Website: macys
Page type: cart
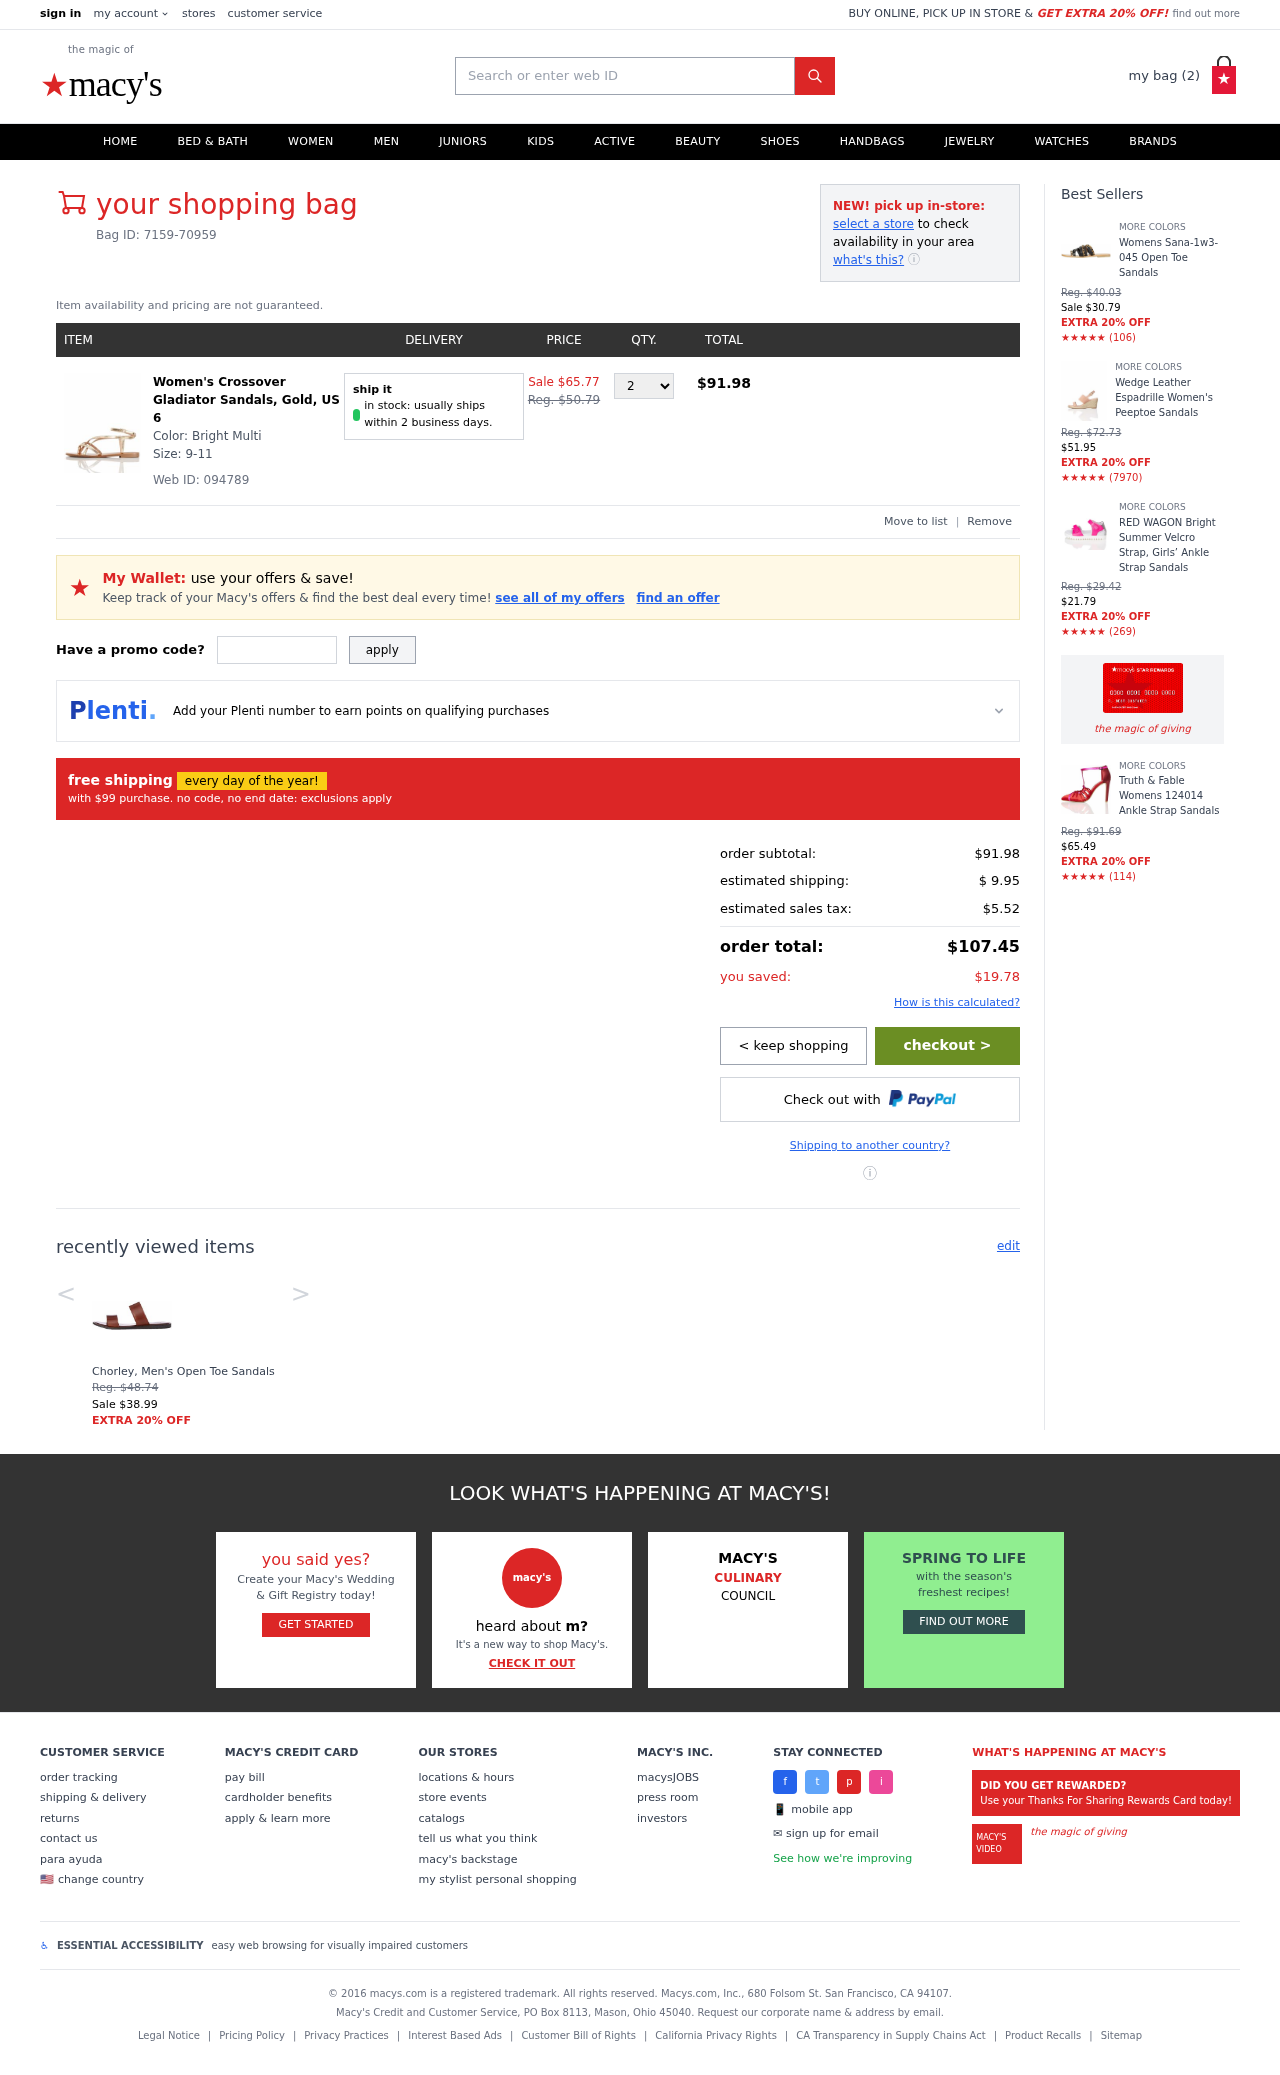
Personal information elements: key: PII_PROMO_CODE
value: WELCOME27
Product elements: key: PRODUCT1_NAME
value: Women's Crossover Gladiator Sandals, Gold, US 6
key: PRODUCT1_PRICE
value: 45.99
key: PRODUCT1_QUANTITY
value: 2
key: PRODUCT2_NAME
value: Chorley, Men's Open Toe Sandals
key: PRODUCT2_PRICE
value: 38.99
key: PRODUCT3_NAME
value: Womens Sana-1w3-045 Open Toe Sandals
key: PRODUCT3_NUM_RATINGS
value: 106
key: PRODUCT3_PRICE
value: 30.79
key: PRODUCT4_NAME
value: Wedge Leather Espadrille Women's Peeptoe Sandals
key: PRODUCT4_NUM_RATINGS
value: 7970
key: PRODUCT4_PRICE
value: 51.95
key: PRODUCT5_NAME
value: RED WAGON Bright Summer Velcro Strap, Girls’ Ankle Strap Sandals
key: PRODUCT5_NUM_RATINGS
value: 269
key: PRODUCT5_PRICE
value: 21.79
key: PRODUCT6_NAME
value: Truth & Fable Womens 124014 Ankle Strap Sandals
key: PRODUCT6_NUM_RATINGS
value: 114
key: PRODUCT6_PRICE
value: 65.49
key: PRODUCT1_ORIGINAL_PRICE
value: Sale $65.77
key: PRODUCT1_TOTAL
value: $91.98
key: PRODUCT2_ORIGINAL_PRICE
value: Reg. $48.74
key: PRODUCT3_ORIGINAL_PRICE
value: Reg. $40.03
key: PRODUCT3_RATING
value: ★★★★★
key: PRODUCT4_ORIGINAL_PRICE
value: Reg. $72.73
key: PRODUCT4_RATING
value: ★★★★★
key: PRODUCT5_ORIGINAL_PRICE
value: Reg. $29.42
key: PRODUCT5_RATING
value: ★★★★★
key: PRODUCT6_ORIGINAL_PRICE
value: Reg. $91.69
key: PRODUCT6_RATING
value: ★★★★★
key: PRODUCT_WEB_ID
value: Web ID: 094789
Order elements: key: ORDER_NUM_ITEMS
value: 2
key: ORDER_BAG_ID
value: Bag ID: 7159-70959
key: ORDER_SUBTOTAL
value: $91.98
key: ORDER_SHIPPING_COST
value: $ 9.95
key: ORDER_TAX
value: $5.52
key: ORDER_TOTAL
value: $107.45
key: ORDER_SAVINGS
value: $19.78
Search elements: key: HEADER_SEARCH
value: Search or enter web ID